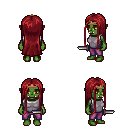
a pixel art fantasy rpg character, female body template, orc, green skin, steel chest armor, magenta pants, brunette extra-long hairstyle, bronze tiara, dagger, four views (front, back, left, right), 2x2 character sprite sheet, small pixel art, hard edges, no anti-aliasing